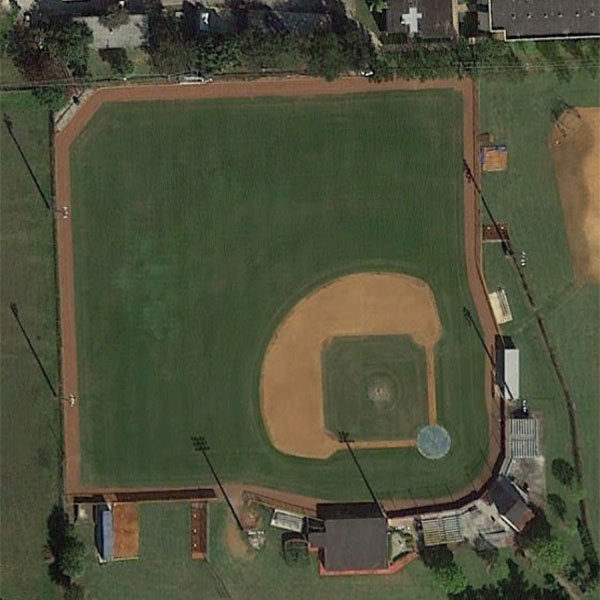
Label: BaseballField